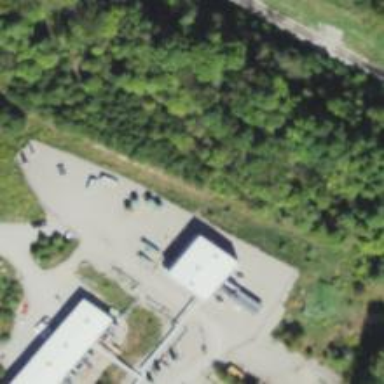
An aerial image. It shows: Storage tank with man-made structure.